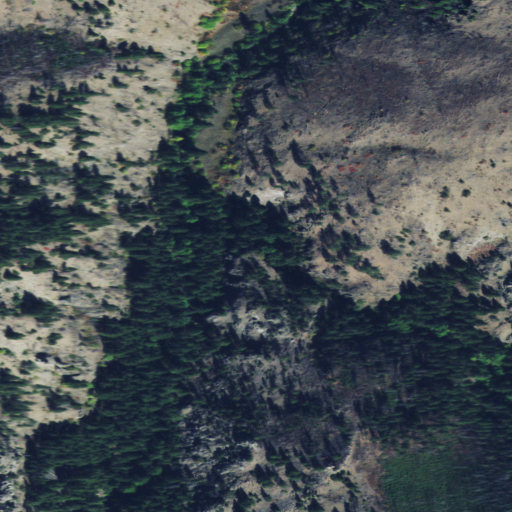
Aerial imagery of valley in Montana named Box Canyon containing shrub, evergreen forest, and grassland